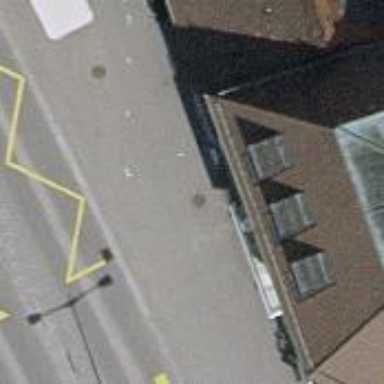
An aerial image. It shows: Sidewalk with public transport platform.